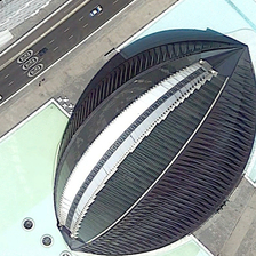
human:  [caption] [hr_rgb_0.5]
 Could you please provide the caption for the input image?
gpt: There is a wide road beside the gymnasium.

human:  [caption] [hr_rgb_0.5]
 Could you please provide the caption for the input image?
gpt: An oval structure located in the center of the earth.

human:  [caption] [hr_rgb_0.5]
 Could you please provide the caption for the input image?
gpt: Oval buildings are located in the center of the earth.

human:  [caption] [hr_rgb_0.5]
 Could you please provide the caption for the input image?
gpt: There is a wide path beside the stadium.

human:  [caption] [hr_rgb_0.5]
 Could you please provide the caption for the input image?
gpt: An oval building located in the center of the ground.